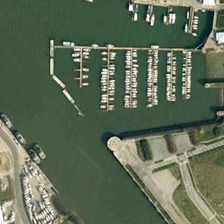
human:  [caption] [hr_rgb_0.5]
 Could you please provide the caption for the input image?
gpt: many boats are in a port of a river .

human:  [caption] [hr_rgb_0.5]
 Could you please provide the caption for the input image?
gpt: this is a port, many ships, road and land .

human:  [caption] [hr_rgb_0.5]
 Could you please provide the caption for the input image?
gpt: it is green lake and grassland , white ships, cream-colored road .

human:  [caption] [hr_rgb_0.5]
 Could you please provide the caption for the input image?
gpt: many boats are in a port of a river .

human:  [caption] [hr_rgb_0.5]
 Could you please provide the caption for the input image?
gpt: this is a port, many ships, road and land .